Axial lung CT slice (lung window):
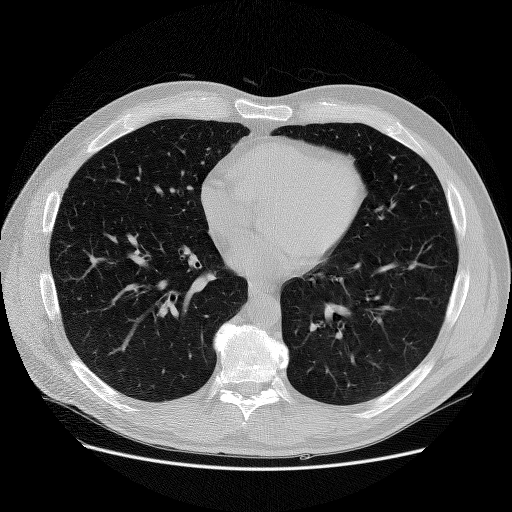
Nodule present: no